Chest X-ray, AP view. Patient: 59 years old, sex M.
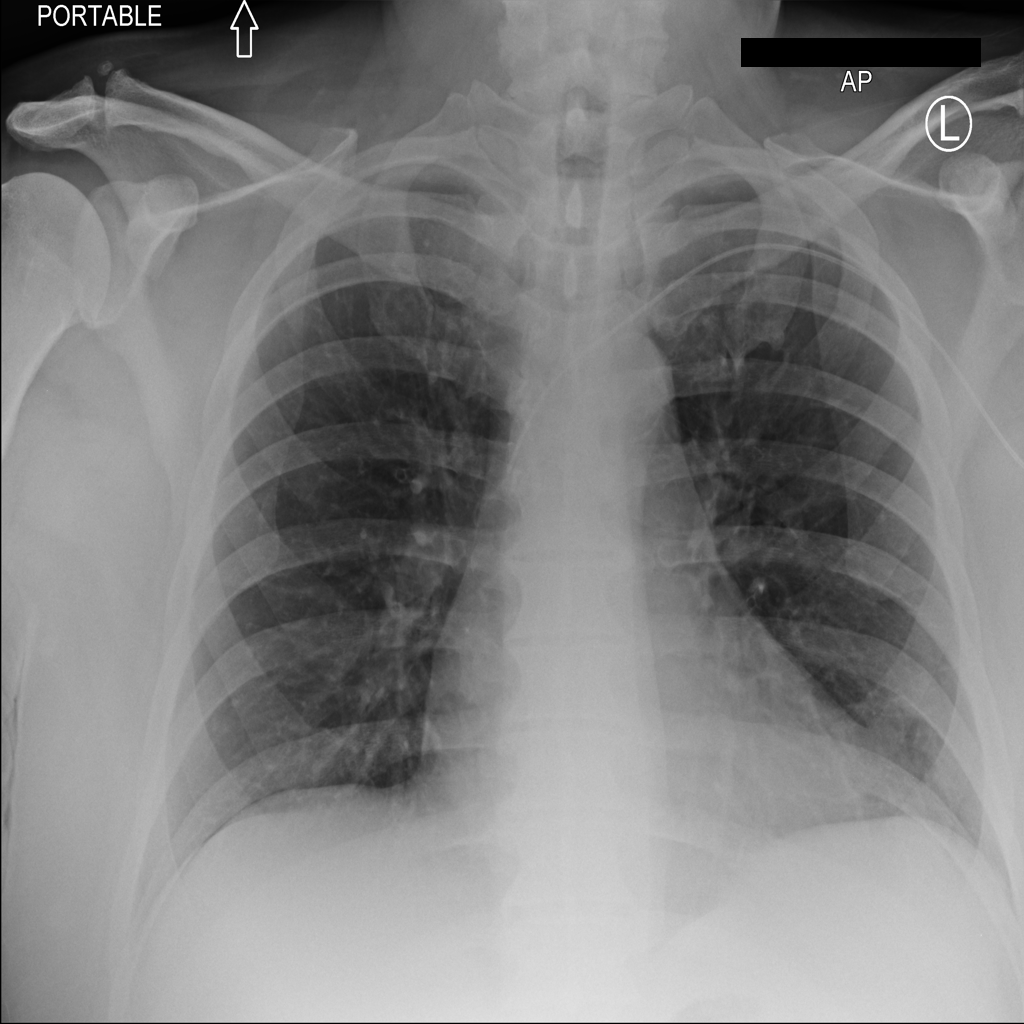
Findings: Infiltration